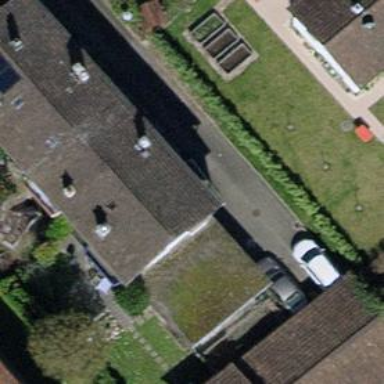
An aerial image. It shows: Building with tiled roof.